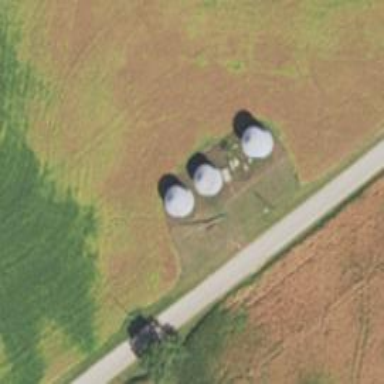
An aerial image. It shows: Silo.